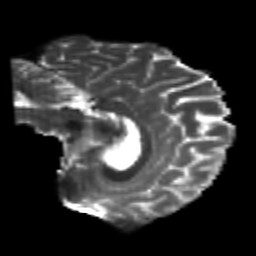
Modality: T2w
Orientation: sagittal
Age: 25
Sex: male
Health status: healthy
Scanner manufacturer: philips
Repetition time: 7.385 s
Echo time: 0.08599 s